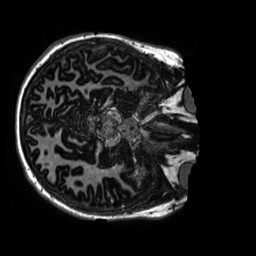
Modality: MP2RAGE
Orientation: axial
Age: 12
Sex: female
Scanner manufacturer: siemens
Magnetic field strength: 3 T
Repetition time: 4 s
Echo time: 0.00303 s